Question: I'm working on a project in 'Matlab' and need to find the area between two lines inside of the square '[-1,+1]x[-1,+1]' intersecting in a point '(xIntersection,yIntersection)'. So the idea is to subtract the two lines and integrate between [-1, xIntersection] and [xIntersection, +1], sum the results and if it's negative, change its sign.
For details on how I find the intersection of the two lines check this <URL>.
I'm using 'Matlab's' function <URL>, here a snippet of my code:
'''
xIntersection = ((x_1 * y_2 - y_1 * x_2) * (x_3 - x_4) - (x_1 - x_2) * (x_3 * y_4 - y_3 * x_4) ) / ((x_1 - x_2) * (y_3 - y_4) - (y_1 - y_2) * (x_3 - x_4));
d = @(x) g(x) - f(x);
result = integral(d, -1, xIntersection) - int( d, xIntersection, 1)
if(result < 0),
result = result * -1;
end
'''
Note that I defined previously in the code 'g(x)' and 'f(x)' but haven't reported it in the snippet.
The problem is that I soon realized that the lines could intersect either inside or outside of the square, furthermore they could intersect the square on any of its sides and the number of possible combinations grows up very quickly.
I.e.:

These are just 4 cases, but considering that f(+1), f(-1), g(+1), g(-1) could be inside the interval [-1,+1], above it or under it and that the intersection could be inside or outside of the square the total number is 3*3*3*3*2 = 162.
Obviously in each case the explicit function to integrate in order to get the area between the two lines is different, but I can't possibly think of writing a switch case for each one.
Any ideas?
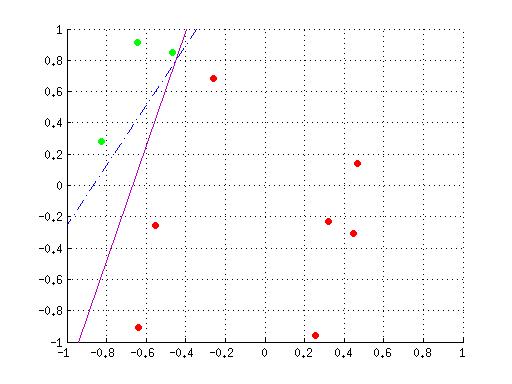
Answer: I think <URL> still applies, for the most part.
If you want to compute the area of the region bounded by the smaller angle of the two lines and the boundaries of the square, then you can forget about the intersection, and forget about all the different cases.
You can just use the fact that
- - the value of this integral'''
A = quadgk(@(x) ...
abs( max(min(line1(x),+1),-1) - max(min(line2(x),+1),-1) ), -1, +1);
'''
gives you the area between the lines (sometimes the large angle, sometimes the small angle)- 'min(A, S-A)'